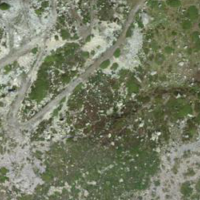
EUNIS habitat code: 26
Species observed at this site:
Vaccinium uliginosum